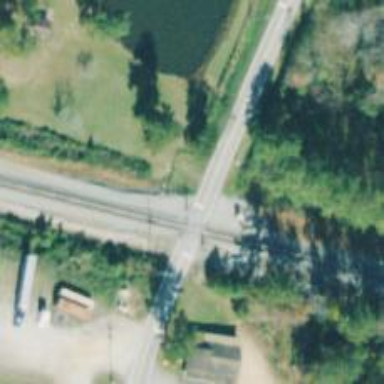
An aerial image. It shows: Level crossing with lights at railway intersection.